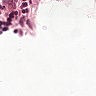
Metastatic tissue present: no